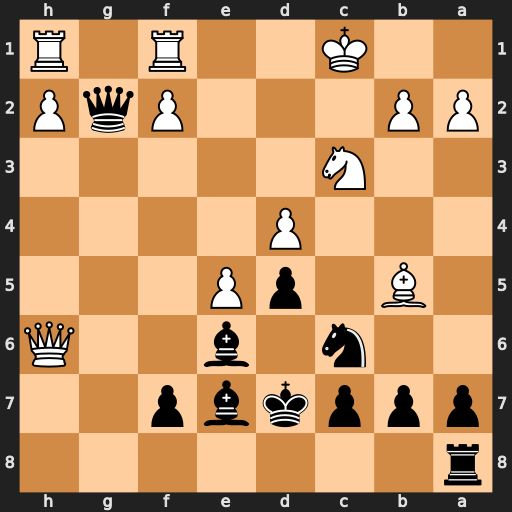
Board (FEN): r7/pppkbp2/2n1b2Q/1B1pP3/3P4/2N5/PP3PqP/2K2R1R
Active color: b
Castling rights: -
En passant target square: -
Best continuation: Bg5+ Qxg5 Qxg5+